Question: I have a problem, my code does not work exactly as I want. I need to create a backup and restore. And that is my problem; My new collection is not identical.
Wrong data form:

'''
$db = $m->$dbname;
try{
$backup1 = $db->people->find();
$text1=json_encode(iterator_to_array($backup1));
$people = 'people.txt';
if ($text1 ){
file_put_contents($people, $text1, LOCK_EX);
echo 'complete';
}
else echo 'error';
'''
'''
$db = $m->$dbname;
try{
$collection = $db->people1;
$file = file_get_contents('people.txt', FILE_USE_INCLUDE_PATH);
if ($file){
$file = json_decode($file);
foreach ($file as $id => $item) {
$collection->insert($item);
}
echo 'Restore complete';
}
else echo 'Error';
'''
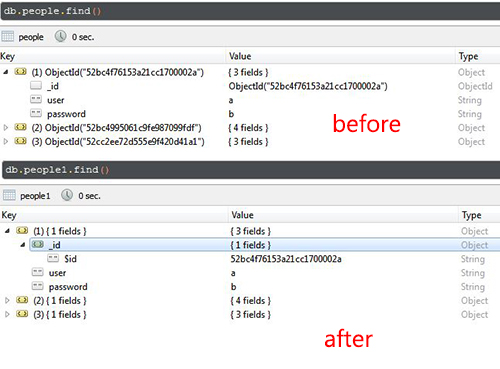
Answer: Use 'mongodump' and 'mongorestore' -- <URL>